Current action and preconditions to check: path_clear

Your task: For each precondition in the list above, predict whether it will hold at this action.

Consider the current scene as observed from the mobile robot's camera, and analyze the predicted future states of all dynamic agents (e.g., people, animals, vehicles, or any moving entities) within the NEXT SECOND.

IMPORTANT: Only answer "very likely" if you are absolutely certain—based on strong, clear evidence—that a dynamic agent will violate the precondition in the predicted future state. Do NOT answer "very likely" for unlikely, ambiguous, or low-probability risks.

Ask yourself for each precondition: Is there a high probability, with clear and convincing evidence, that the predicted future states of any dynamic agent will interfere with the predicted future state of the currently executing action within the NEXT SECOND, causing that precondition to fail?

Assess the risk level based on these predictions. Use "likely" or "very likely" if motions create a clear risk of interference.

Use "neutral" or "improbable" if agents are nearby but their predicted paths are clearly diverging or non-conflicting.

Failure Risk Categories: "very improbable", "improbable", "neutral", "likely", "very likely"

Answer Format: Output ONLY the probability_of_failure value from these categories: "very improbable", "improbable", "neutral", "likely", "very likely"

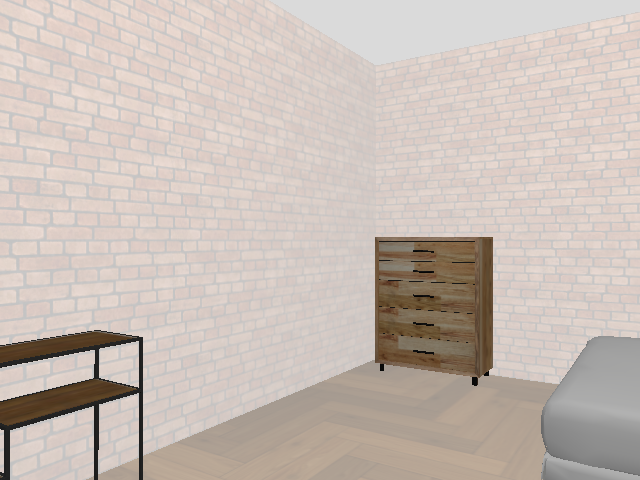

Answer: very improbable